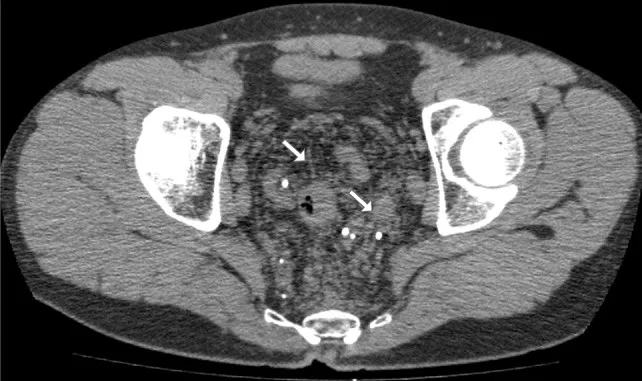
Computed tomography. The mucosal wall from the sigmoid colon to the rectum is thickened and surrounded by fatty tissue enhancement. Typical multiple calcified foci (arrows) are also seen.
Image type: radiology (ct)